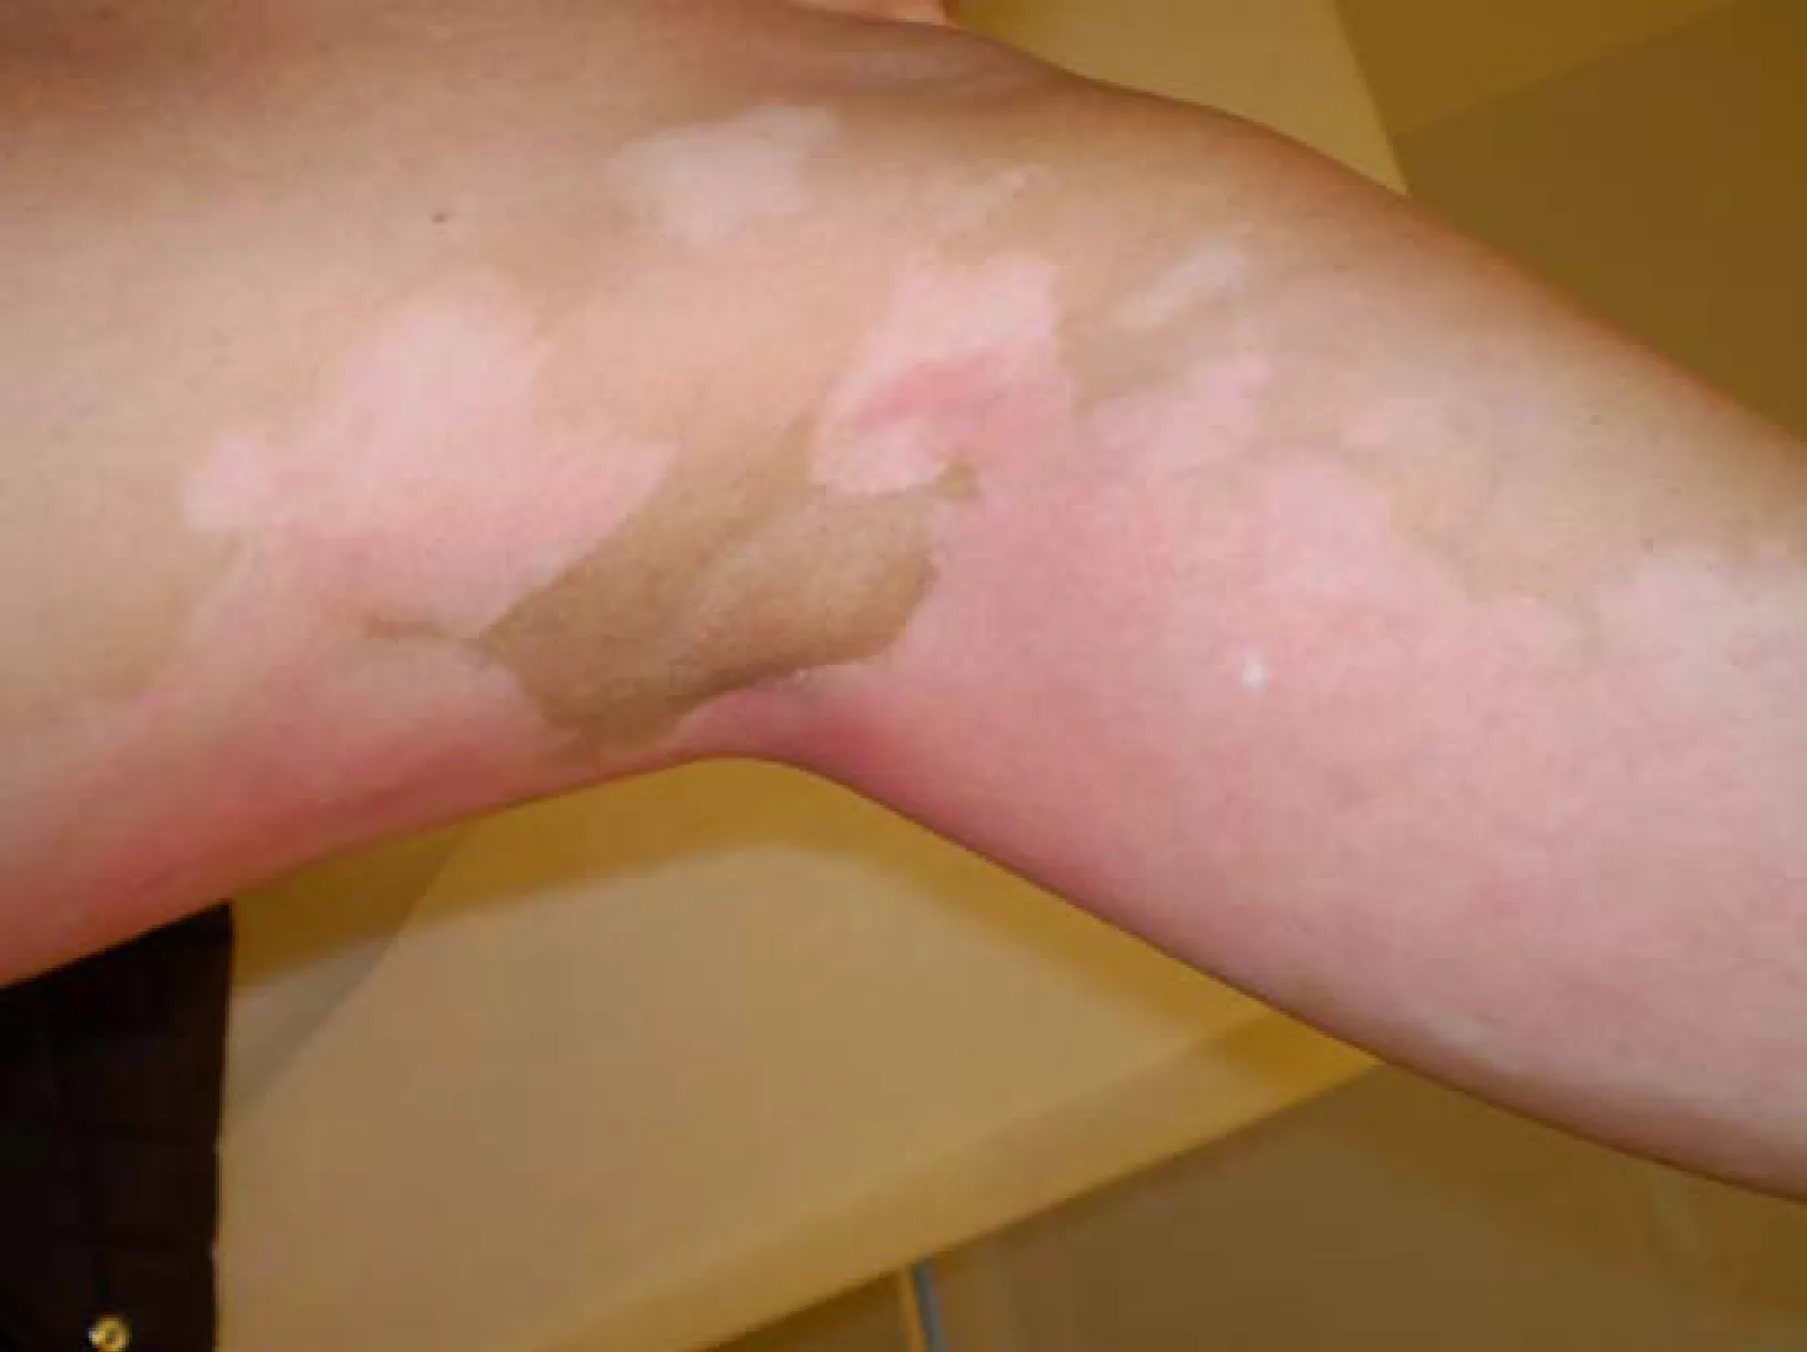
Erythema of pre-existing areas of vitiligo with surrounding hyperpigmented skin changes after doxil infusion.
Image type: radiology (x_ray)